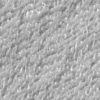
Label: not_dusty